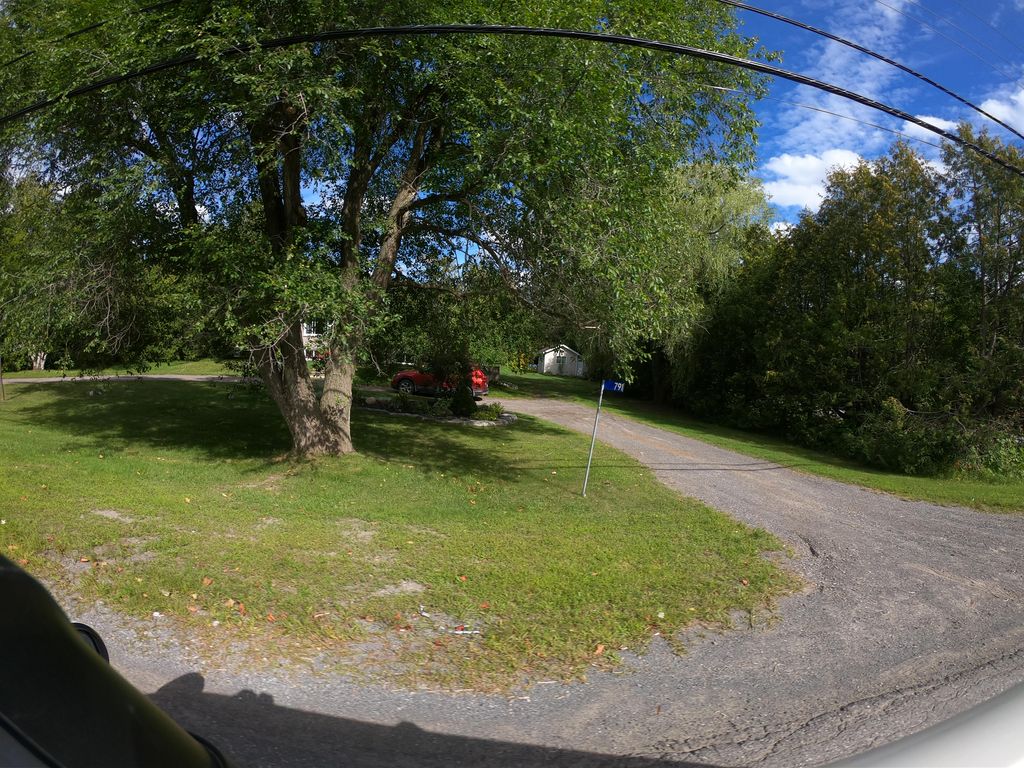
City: ottawa-gatineau